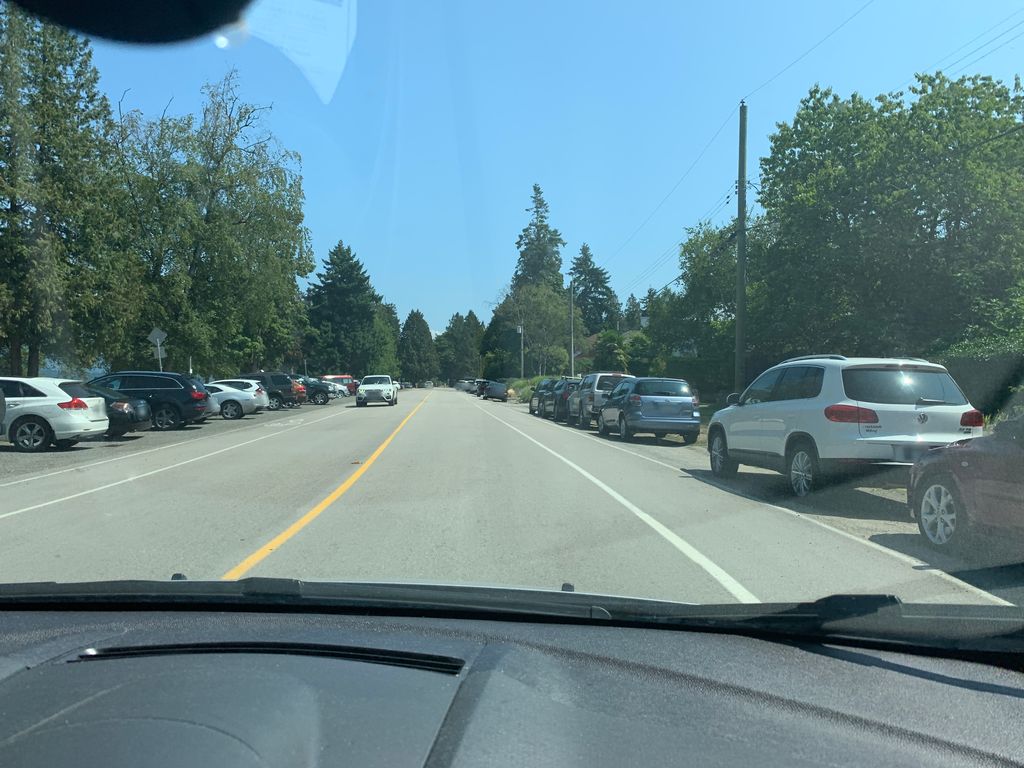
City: vancouver